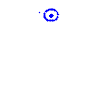
Particle: pion